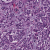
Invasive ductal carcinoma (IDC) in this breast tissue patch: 1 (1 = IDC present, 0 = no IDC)